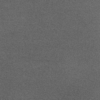
Label: dusty